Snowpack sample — Snodgrass Mountain, Crested Butte, Colorado (2/4/25, 12:06 PM MST)
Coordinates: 38.923, -106.968
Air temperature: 35 °F
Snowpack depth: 80 cm
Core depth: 80 cm
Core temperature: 32 °F
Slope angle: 14°, slope face: 78°
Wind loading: low
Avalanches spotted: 0
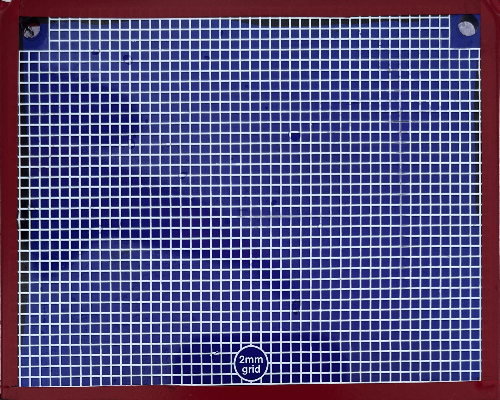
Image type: profile
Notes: No avalanches nearby, unusually warm weather for the last month reported by residents, Collected 25 yards from treeline